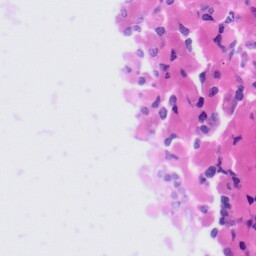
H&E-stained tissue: Tonsil